Field crop: maize
Growth stage: 2
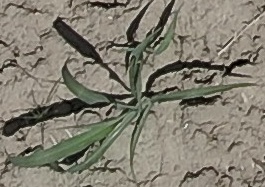
Species: sorghum